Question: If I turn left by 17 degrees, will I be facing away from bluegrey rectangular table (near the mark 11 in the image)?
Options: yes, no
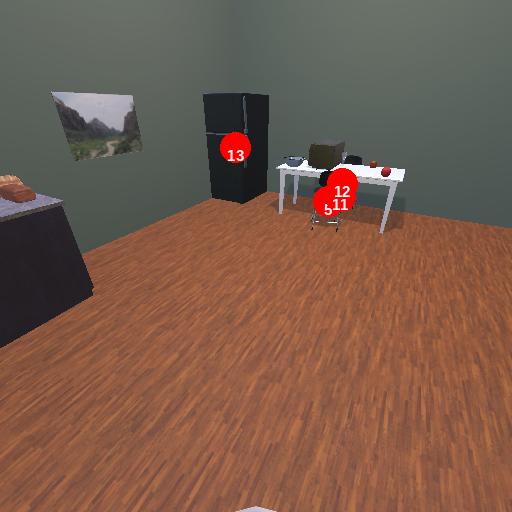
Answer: yes